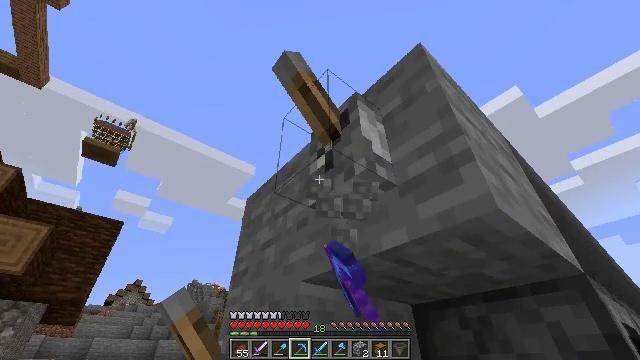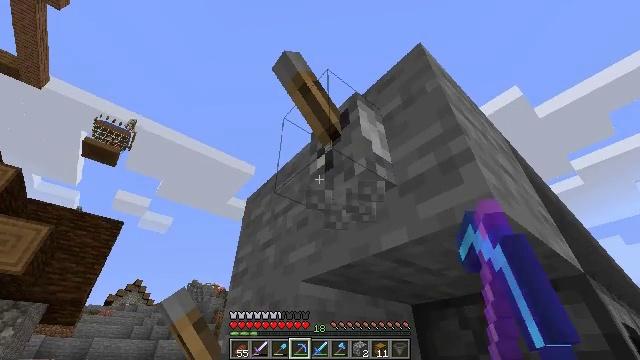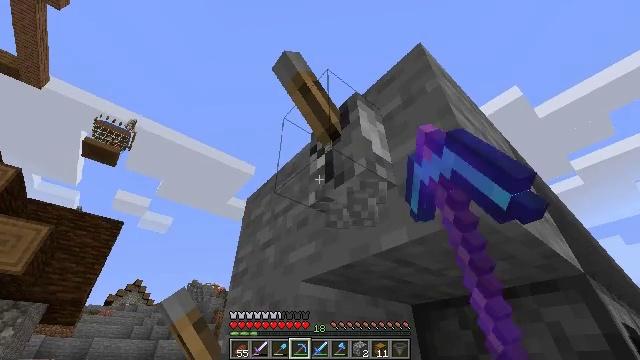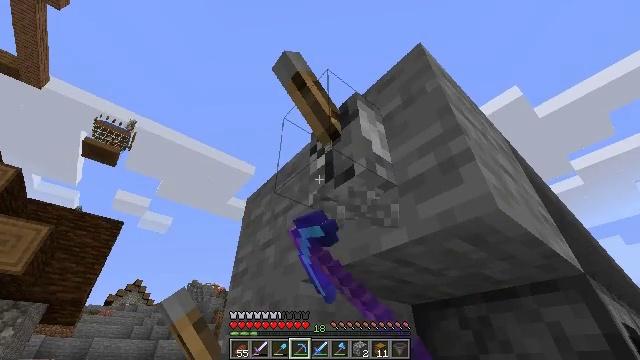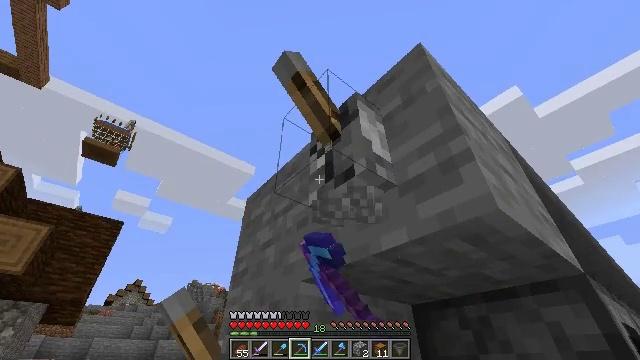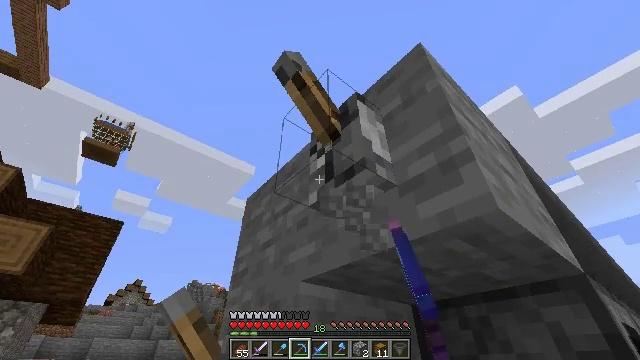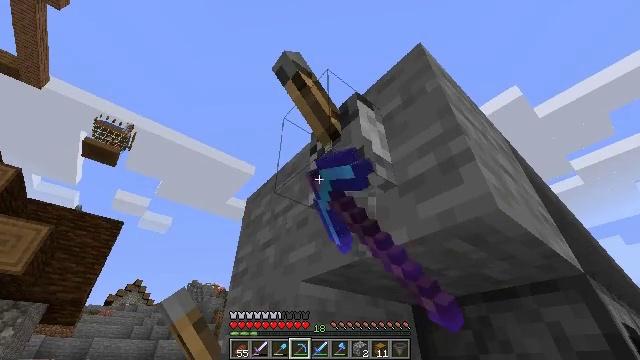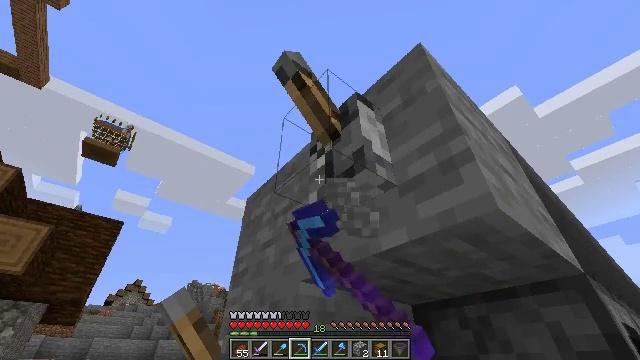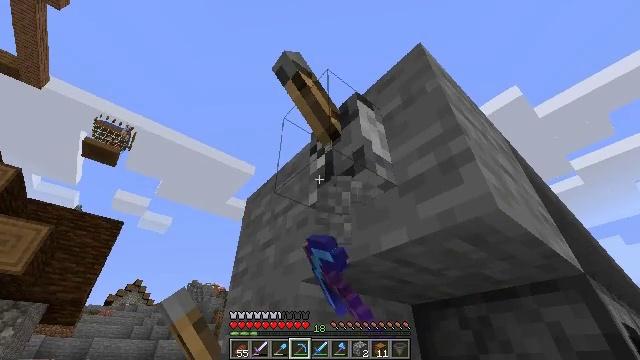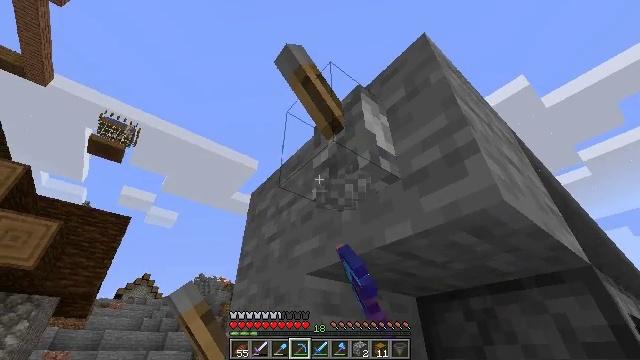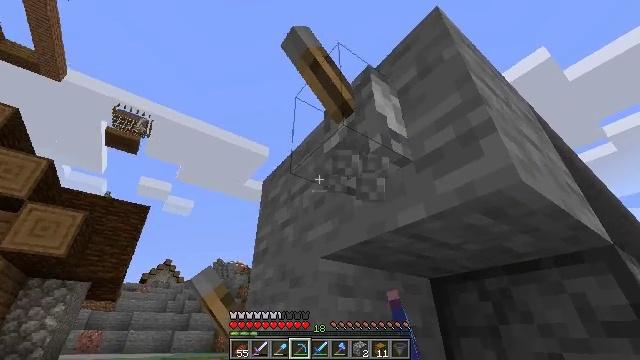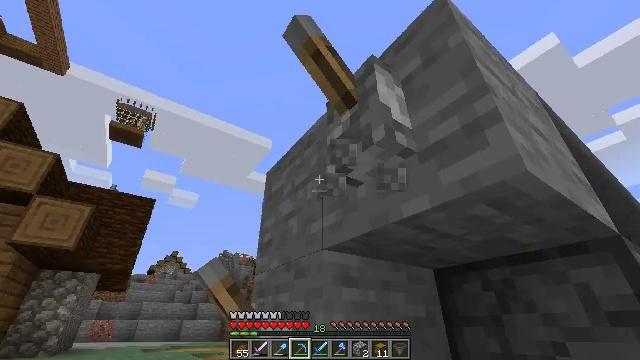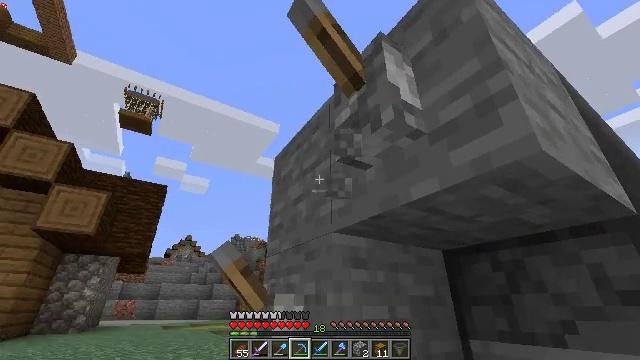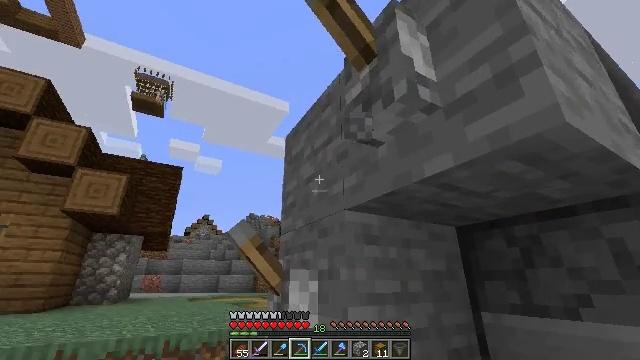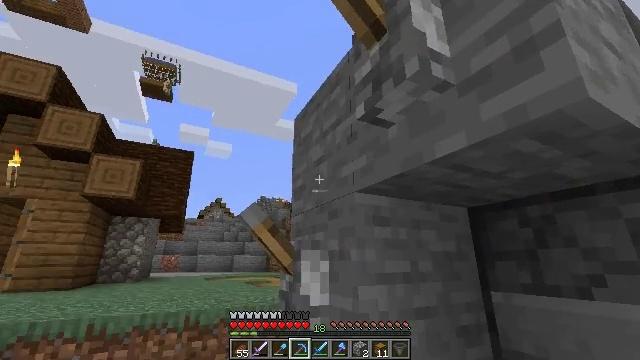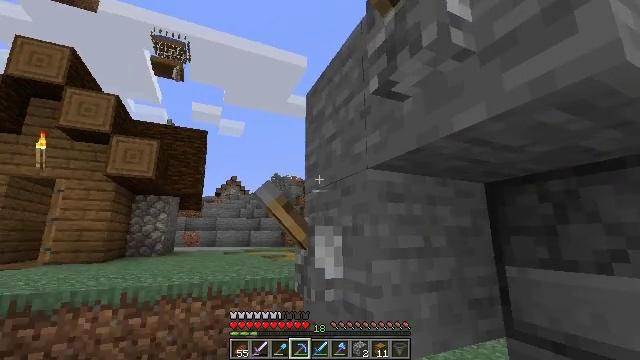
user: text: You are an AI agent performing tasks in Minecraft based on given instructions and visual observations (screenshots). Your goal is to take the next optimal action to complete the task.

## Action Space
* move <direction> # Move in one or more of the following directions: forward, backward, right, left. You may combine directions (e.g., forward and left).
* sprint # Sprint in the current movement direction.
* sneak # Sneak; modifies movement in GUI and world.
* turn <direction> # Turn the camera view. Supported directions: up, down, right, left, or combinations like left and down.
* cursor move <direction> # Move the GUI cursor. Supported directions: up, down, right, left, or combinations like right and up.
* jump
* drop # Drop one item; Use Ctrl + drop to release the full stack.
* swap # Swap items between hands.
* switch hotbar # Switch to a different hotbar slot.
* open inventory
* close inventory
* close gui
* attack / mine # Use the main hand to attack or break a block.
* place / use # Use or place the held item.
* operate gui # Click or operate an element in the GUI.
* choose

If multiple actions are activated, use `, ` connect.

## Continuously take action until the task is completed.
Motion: motion action
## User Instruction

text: Mine block lever.
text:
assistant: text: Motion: attack / mine
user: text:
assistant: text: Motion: attack / mine
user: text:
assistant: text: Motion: attack / mine
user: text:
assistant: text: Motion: attack / mine
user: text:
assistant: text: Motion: attack / mine
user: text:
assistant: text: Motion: attack / mine
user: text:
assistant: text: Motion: attack / mine
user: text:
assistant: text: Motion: attack / mine
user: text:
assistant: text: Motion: turn left and down
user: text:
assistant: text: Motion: turn left and down
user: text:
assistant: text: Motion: turn down
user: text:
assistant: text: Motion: turn left and down
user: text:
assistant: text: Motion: turn left and down
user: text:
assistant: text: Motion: turn left and down
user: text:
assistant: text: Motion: turn left and down
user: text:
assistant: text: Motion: turn left and down
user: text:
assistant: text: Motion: turn down
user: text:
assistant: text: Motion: turn down
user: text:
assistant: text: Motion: no_op
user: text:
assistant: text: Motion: no_op
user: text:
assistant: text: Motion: attack / mine
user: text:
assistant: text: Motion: turn right and down, attack / mine
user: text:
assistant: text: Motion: turn right and down, attack / mine
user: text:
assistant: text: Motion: turn right, attack / mine
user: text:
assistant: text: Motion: attack / mine
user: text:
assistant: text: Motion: attack / mine
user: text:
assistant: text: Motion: attack / mine
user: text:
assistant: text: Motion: attack / mine
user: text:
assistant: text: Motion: attack / mine
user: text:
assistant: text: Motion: attack / mine